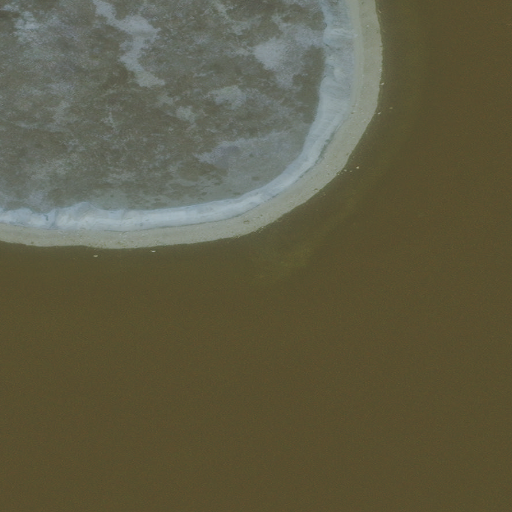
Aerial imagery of cape in Alaska named Doe Point containing only unknown